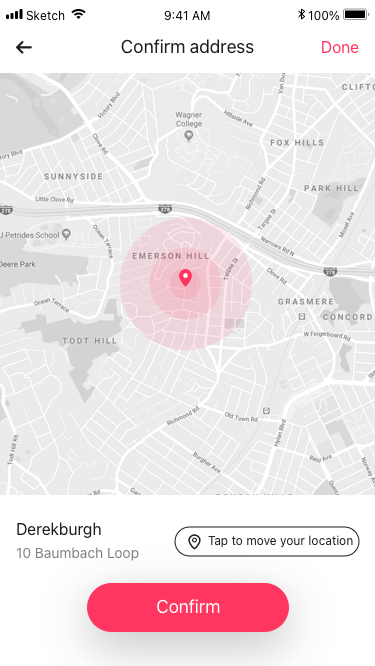
Text in this UI design:
Tap to move your location
Derekburgh
10 Baumbach Loop